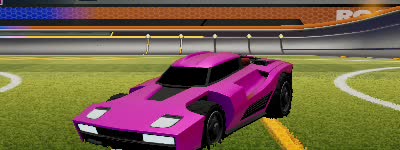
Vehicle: breakout